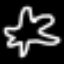
Label: airplane